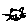
Label: cat